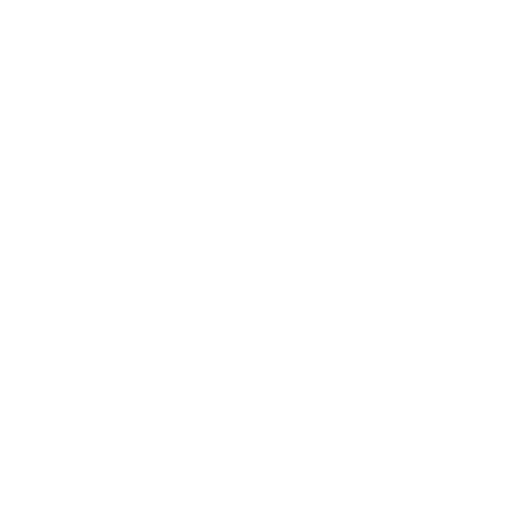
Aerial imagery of cape in Alaska named White Point containing only unknown